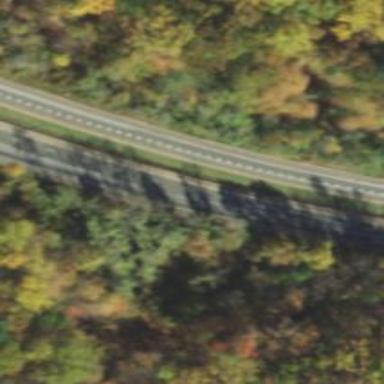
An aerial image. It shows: Asphalt road classified as primary highway with expressway characteristics.